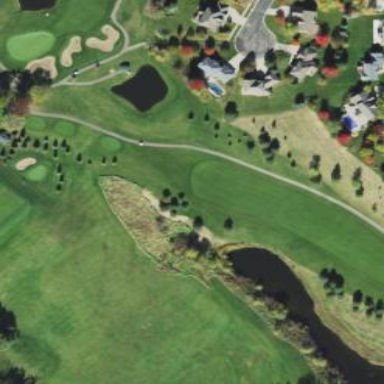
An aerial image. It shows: Grassy area designated as driving range for golf.